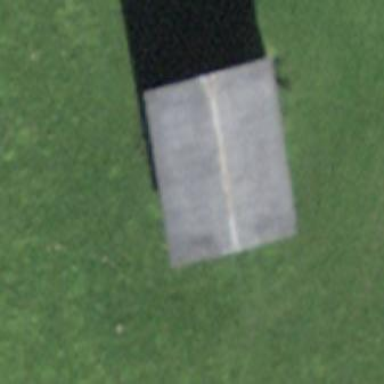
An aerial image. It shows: Rural barn.